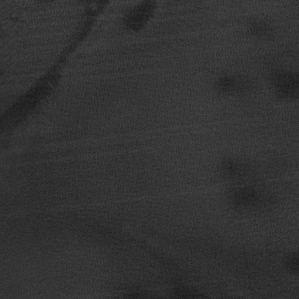
Label: frost